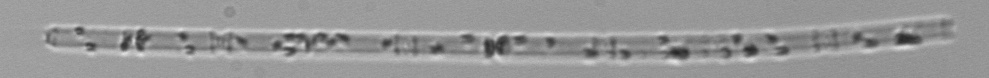
Label: Cerataulina_pelagica